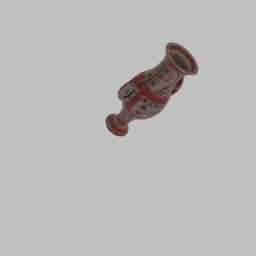
Label: decoration